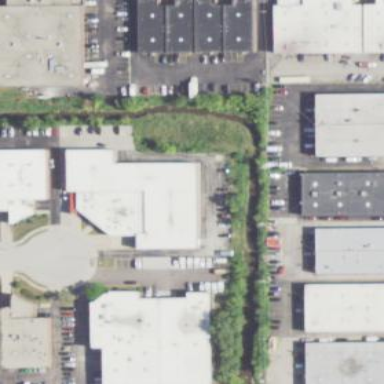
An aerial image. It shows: Industrial building.